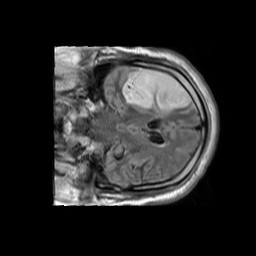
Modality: FLAIR
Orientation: coronal
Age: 55
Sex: male
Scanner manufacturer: philips
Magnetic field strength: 1.5 T
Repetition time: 11 s
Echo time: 0.14 s